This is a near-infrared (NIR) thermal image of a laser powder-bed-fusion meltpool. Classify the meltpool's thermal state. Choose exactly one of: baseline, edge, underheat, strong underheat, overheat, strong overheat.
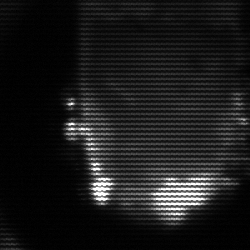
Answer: baseline